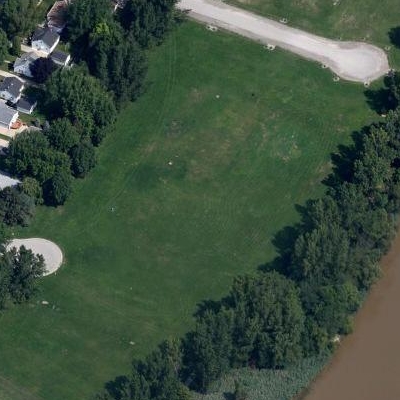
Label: Grass